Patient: sex M, age 60
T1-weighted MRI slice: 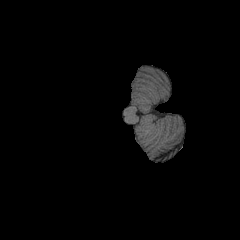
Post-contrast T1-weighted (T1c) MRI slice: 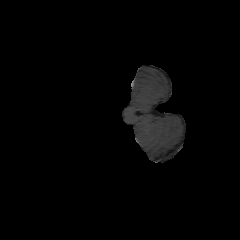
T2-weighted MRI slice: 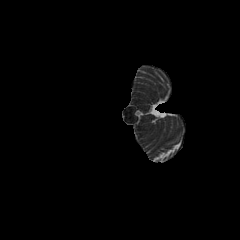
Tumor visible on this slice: no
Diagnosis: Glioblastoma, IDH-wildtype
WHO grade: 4